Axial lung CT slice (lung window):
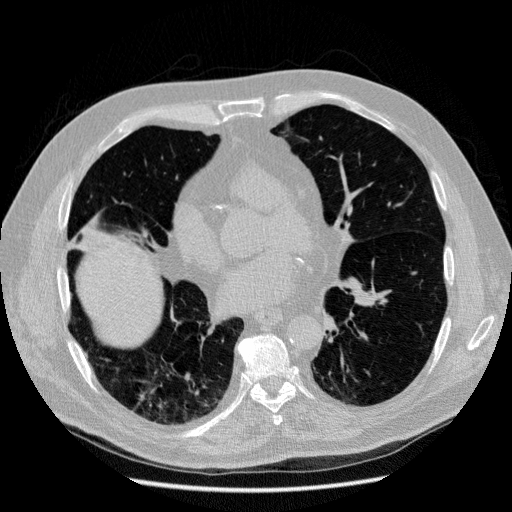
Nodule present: no